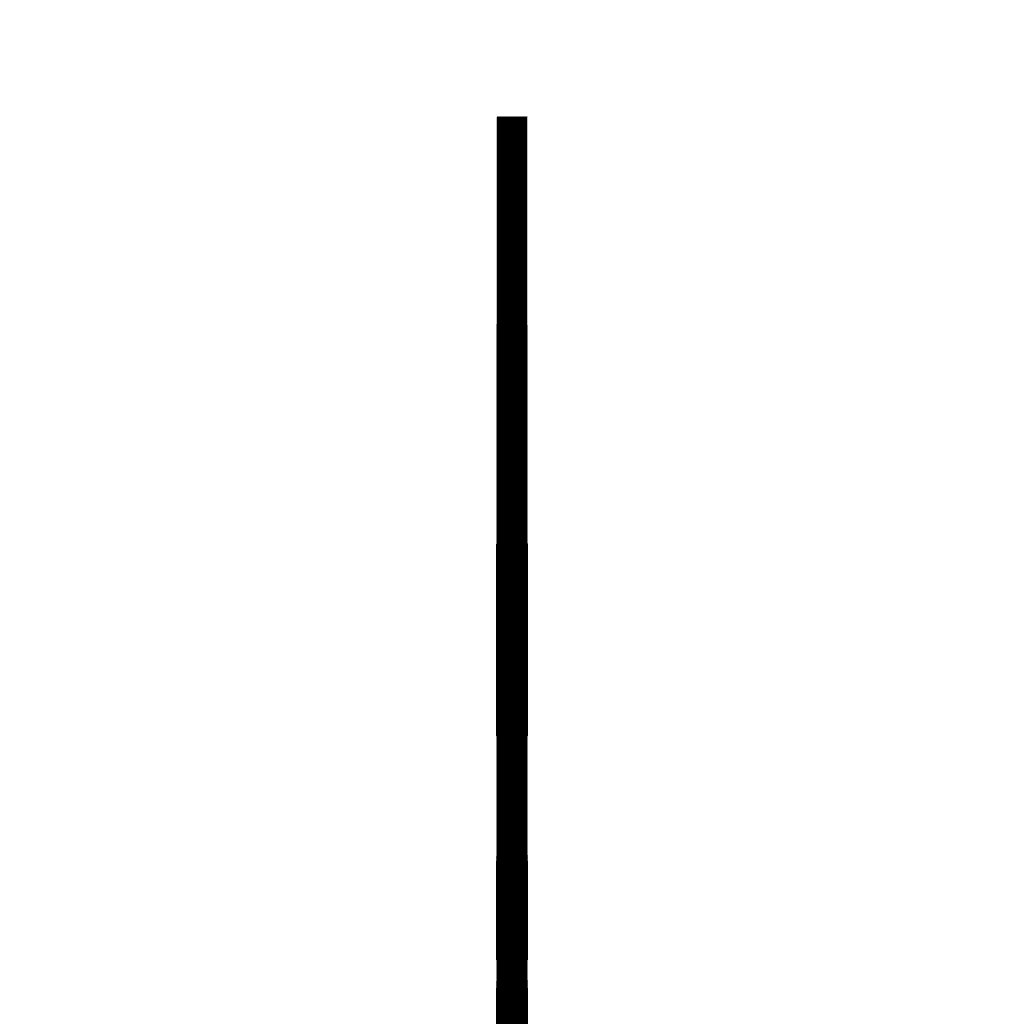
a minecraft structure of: Zombie from Castlevania bad low quality